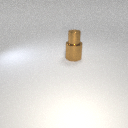
large brown metal cylinder below small brown metal cylinder